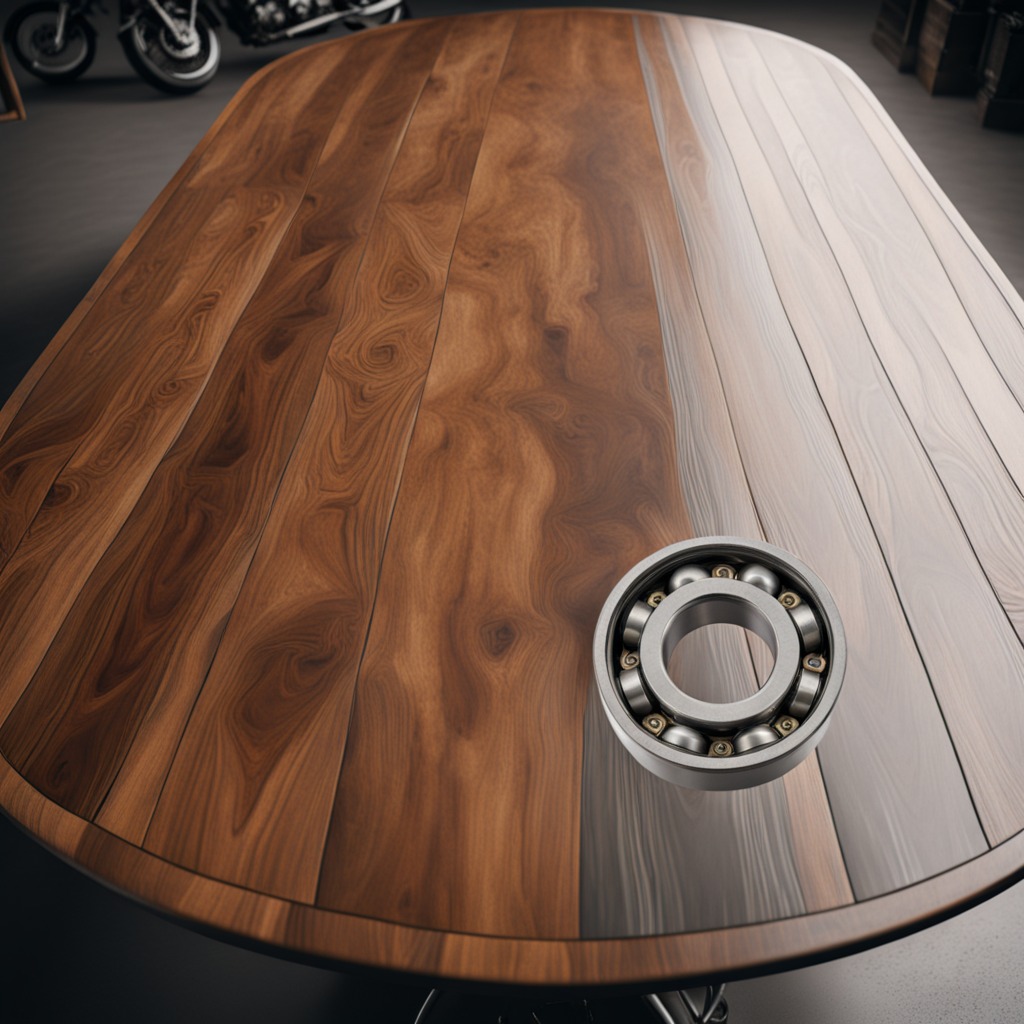
A metal ball bearing is lying on the oil-spilled wooden table in a vintage motorcycle garage.